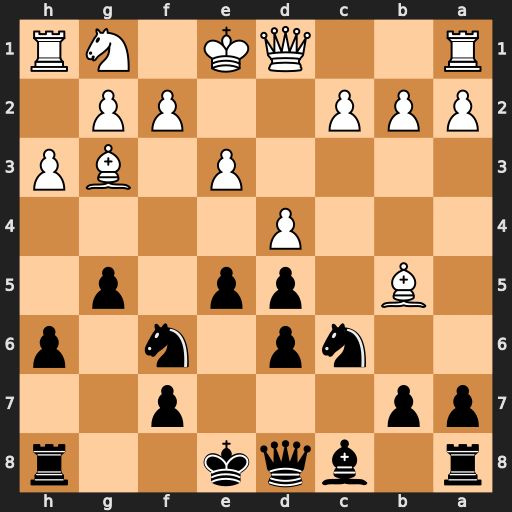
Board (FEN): r1bqk2r/pp3p2/2np1n1p/1B1pp1p1/3P4/4P1BP/PPP2PP1/R2QK1NR
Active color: b
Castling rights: KQkq
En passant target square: -
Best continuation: Qa5+ c3 Qxb5